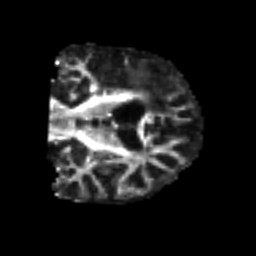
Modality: FA
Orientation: coronal
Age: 52
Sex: male
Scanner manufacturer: siemens
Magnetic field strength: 3 T
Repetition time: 4.999 s
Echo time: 0.07946 s